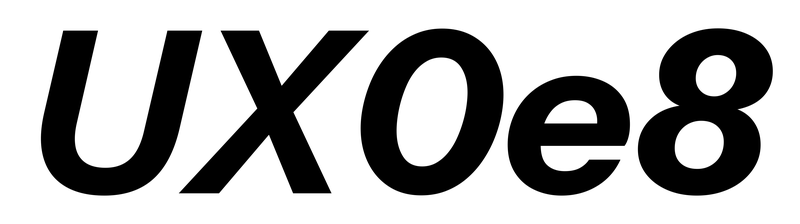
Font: InstrumentSans-Italic_Bold_Italic